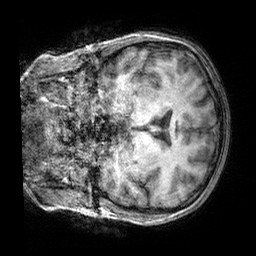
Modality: T1w
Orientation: coronal
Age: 22
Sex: female
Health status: healthy
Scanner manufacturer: siemens
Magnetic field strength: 3 T
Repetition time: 2.3 s
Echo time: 0.00303 s